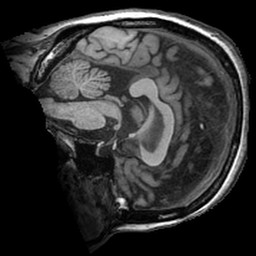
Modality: T1w
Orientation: sagittal
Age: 57
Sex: female
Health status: ill
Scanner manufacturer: ge
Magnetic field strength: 3 T
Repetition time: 0.008164 s
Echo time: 0.003184 s